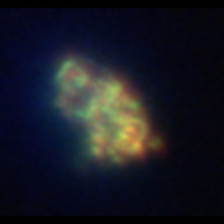
Taxon: Unknown_detritus
Group: Unknown